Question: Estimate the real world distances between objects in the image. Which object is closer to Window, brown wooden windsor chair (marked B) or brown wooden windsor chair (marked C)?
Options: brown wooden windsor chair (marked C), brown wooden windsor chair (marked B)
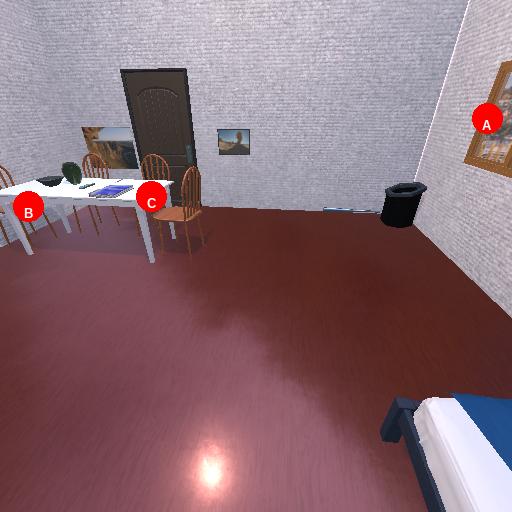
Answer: brown wooden windsor chair (marked C)